Question: I'm trying to find the next 'BEGIN' or 'END' without missing any, so I want to search with a regex in the find. I want to find the next 'BEGIN' or 'END'.
For some reason it's not working. What's wrong with what I am doing?

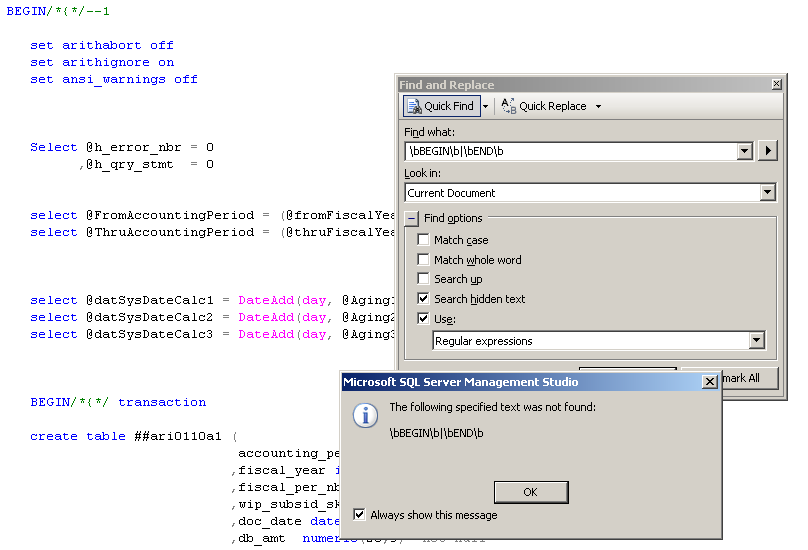
Answer: SSMS (and Visual Studio too) uses a CRAZY Regex flavor, and it's always a huge pain to use. I CAN'T BELIEVE they don't use the .NET Regex engine!
<URL>, which you should definitely bookmark if you ever plan on using Regex again.
The Regex you should use is:
'''
<(begin|end)>
'''
Unusual keys:
'<' beginning of a word
'>' end of word
'()' group -- however, for capturing (and replacing), you must use '{}'
You can also see a quick-list of "special characters" by clicking the little button that appears to the right of the text box. This is basically a built-in cheat-sheet.